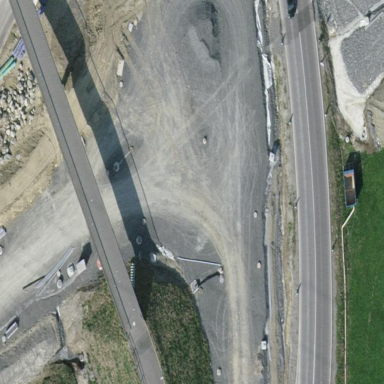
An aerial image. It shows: Tertiary road made of asphalt leading to roundabout junction.